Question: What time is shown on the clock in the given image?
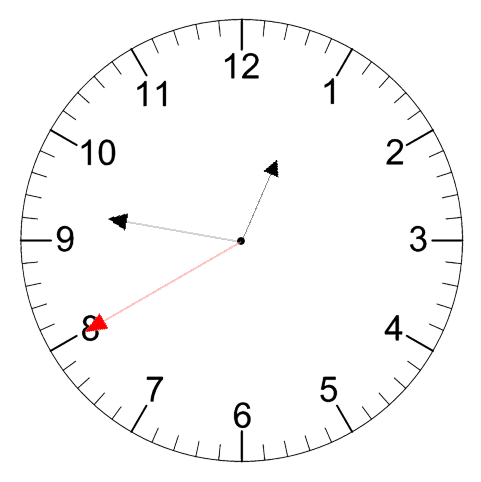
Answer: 12:46:40